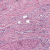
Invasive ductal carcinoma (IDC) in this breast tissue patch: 1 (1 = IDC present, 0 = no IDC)